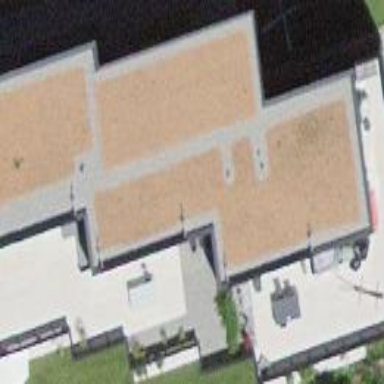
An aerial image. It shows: Black-colored apartment building with flat roof.